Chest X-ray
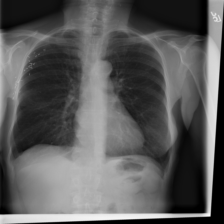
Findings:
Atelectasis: negative
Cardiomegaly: negative
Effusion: negative
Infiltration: negative
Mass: negative
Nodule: negative
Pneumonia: negative
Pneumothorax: negative
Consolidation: negative
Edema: negative
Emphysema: negative
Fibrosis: negative
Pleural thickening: negative
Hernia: negative